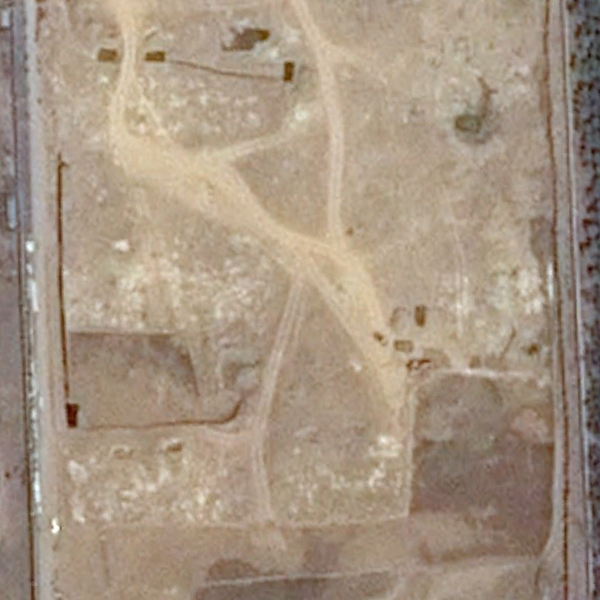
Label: BareLand